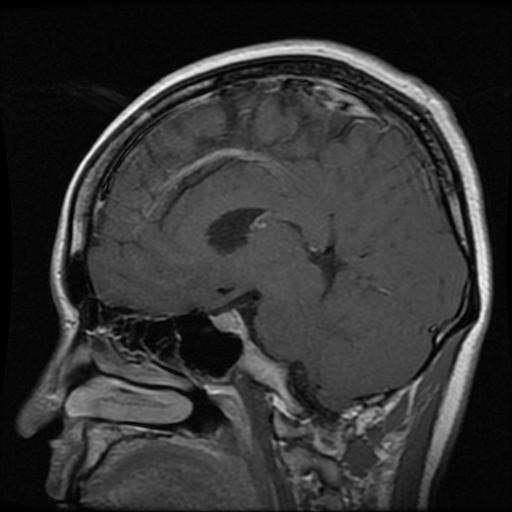
Label: pituitary